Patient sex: M
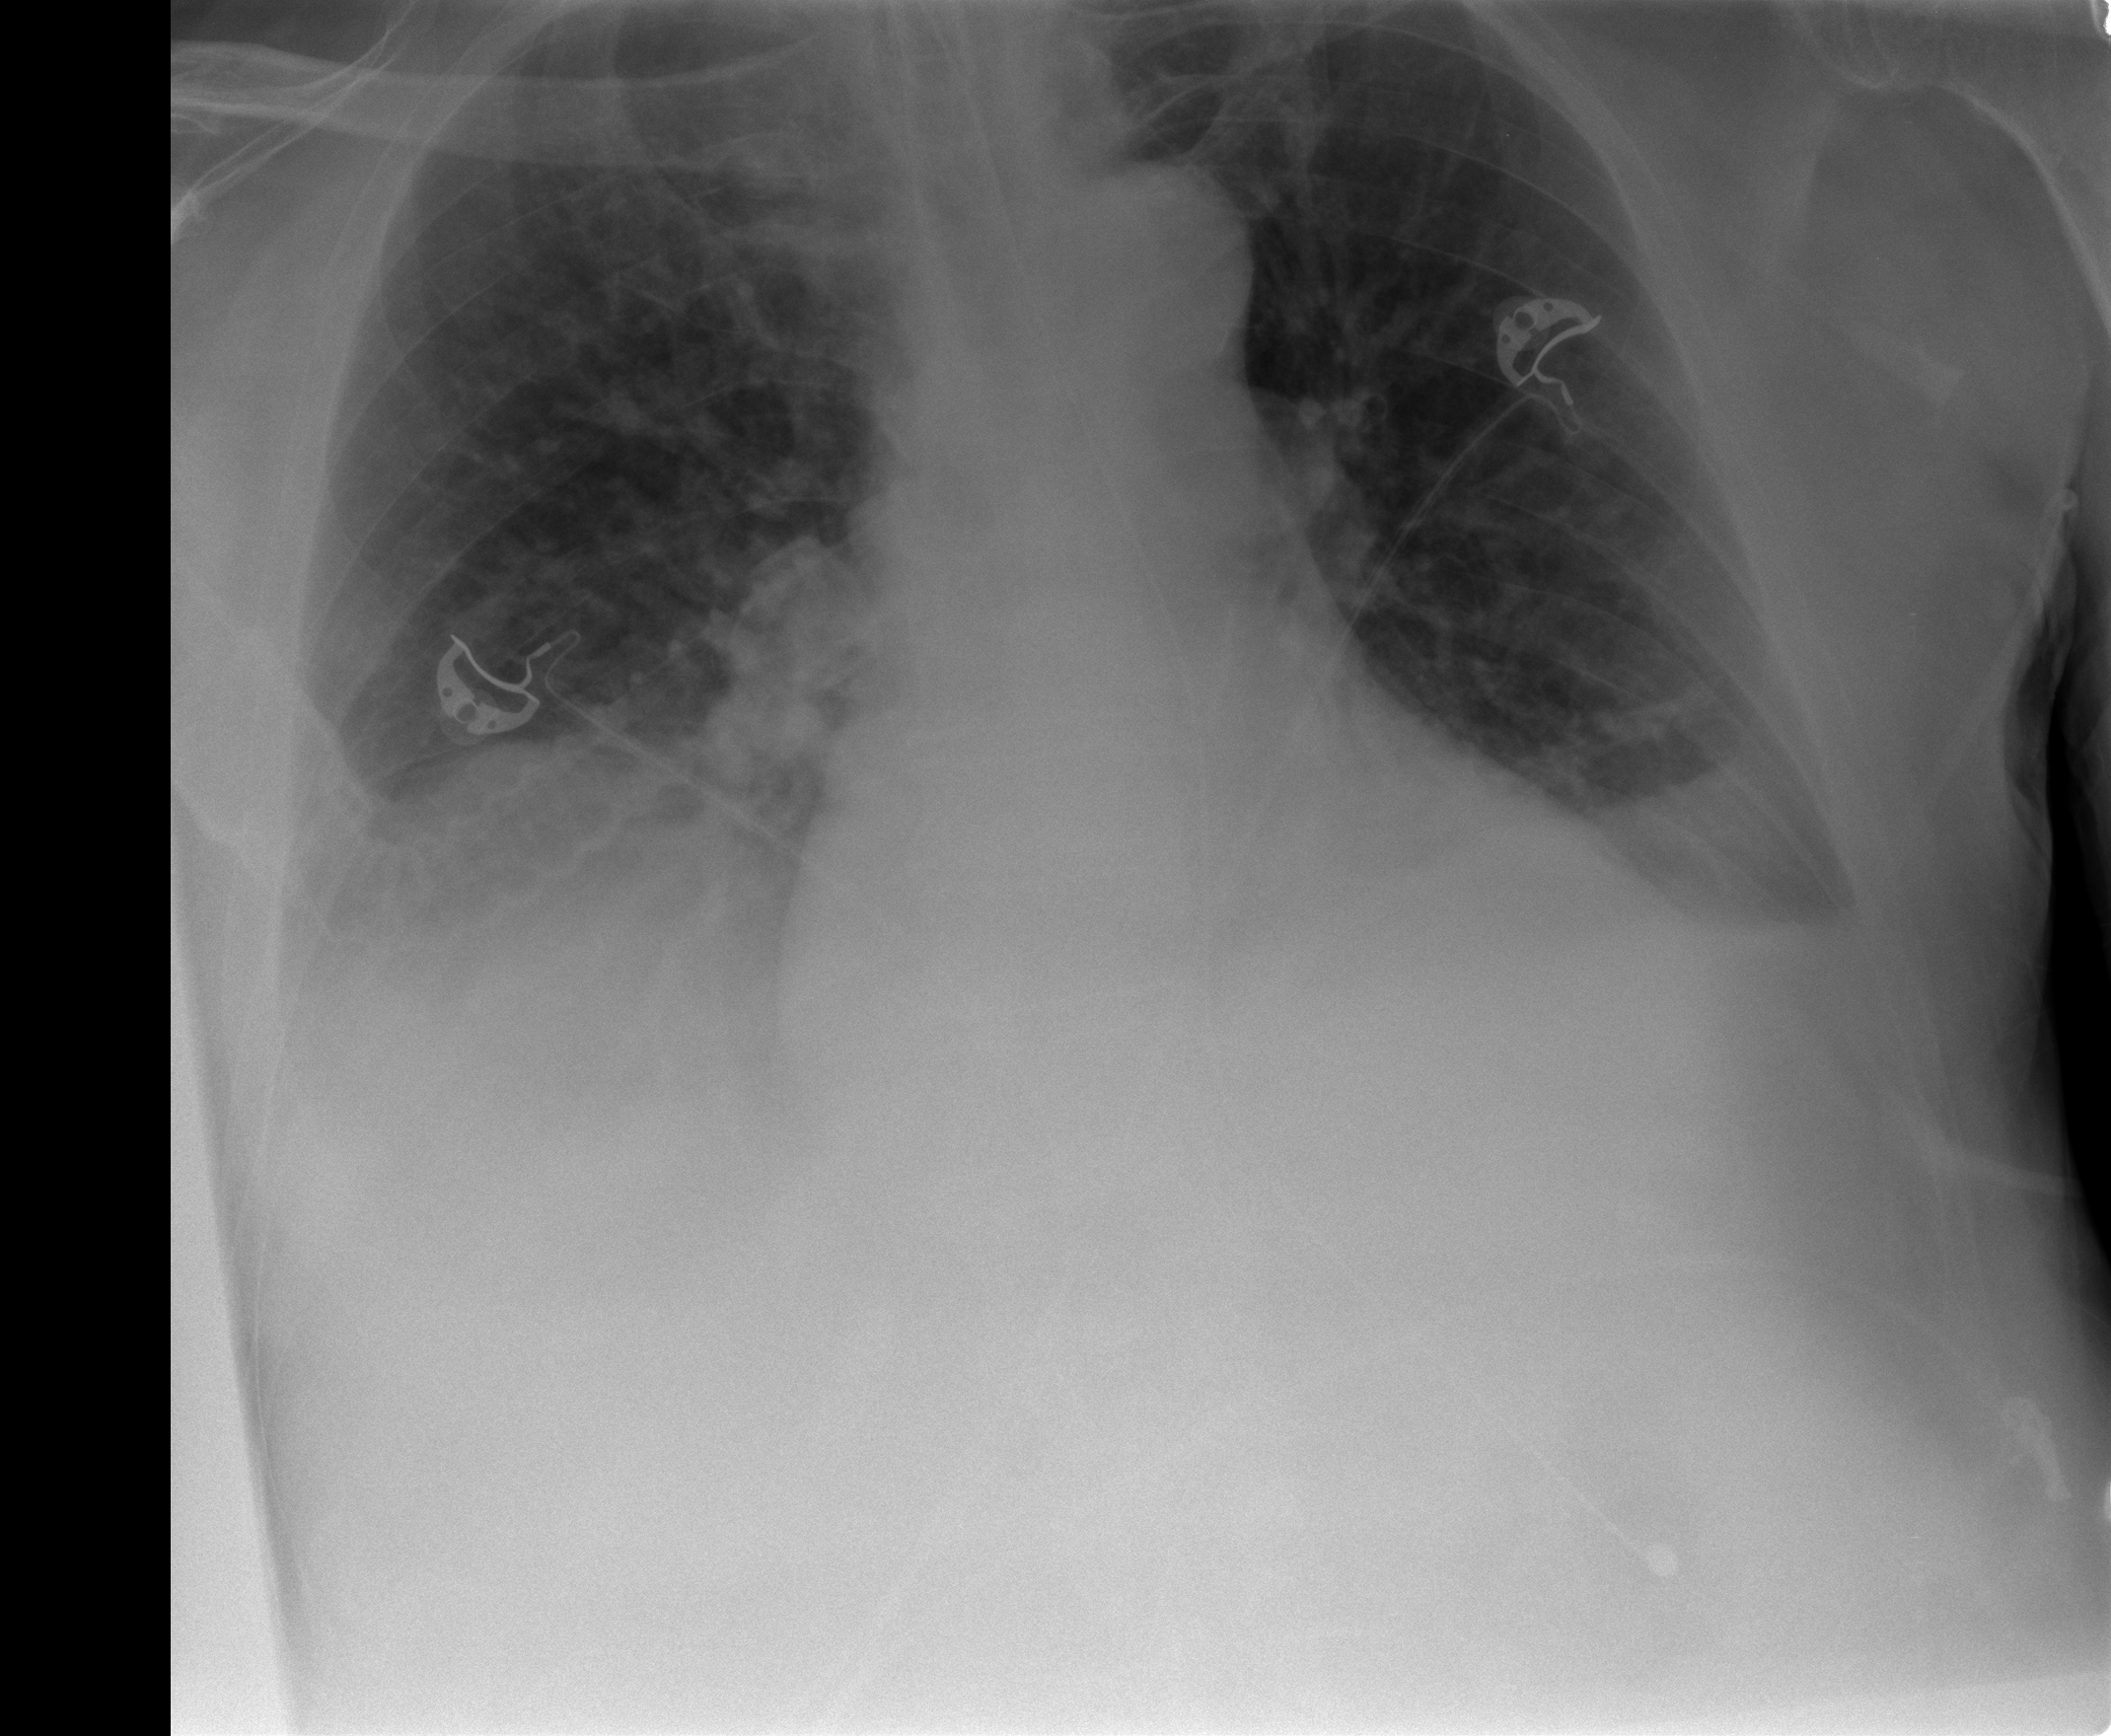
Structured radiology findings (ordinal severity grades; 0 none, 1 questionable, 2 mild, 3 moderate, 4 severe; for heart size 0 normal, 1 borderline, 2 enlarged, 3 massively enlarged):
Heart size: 0
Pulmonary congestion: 0
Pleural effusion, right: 3
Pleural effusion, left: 2
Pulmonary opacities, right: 1
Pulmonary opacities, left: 0
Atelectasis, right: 2
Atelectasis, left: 0